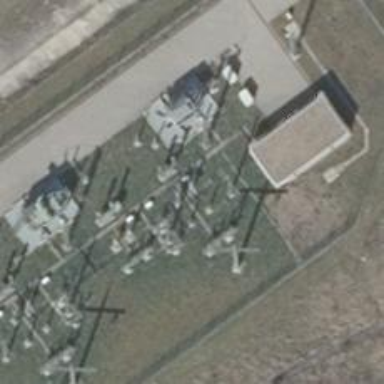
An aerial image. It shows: Power line in the image.